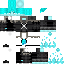
A female skeleton skin with dark skin, wearing blonde helmet dressed in a blue robe top and black pants, featuring a closed mouth.